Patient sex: M
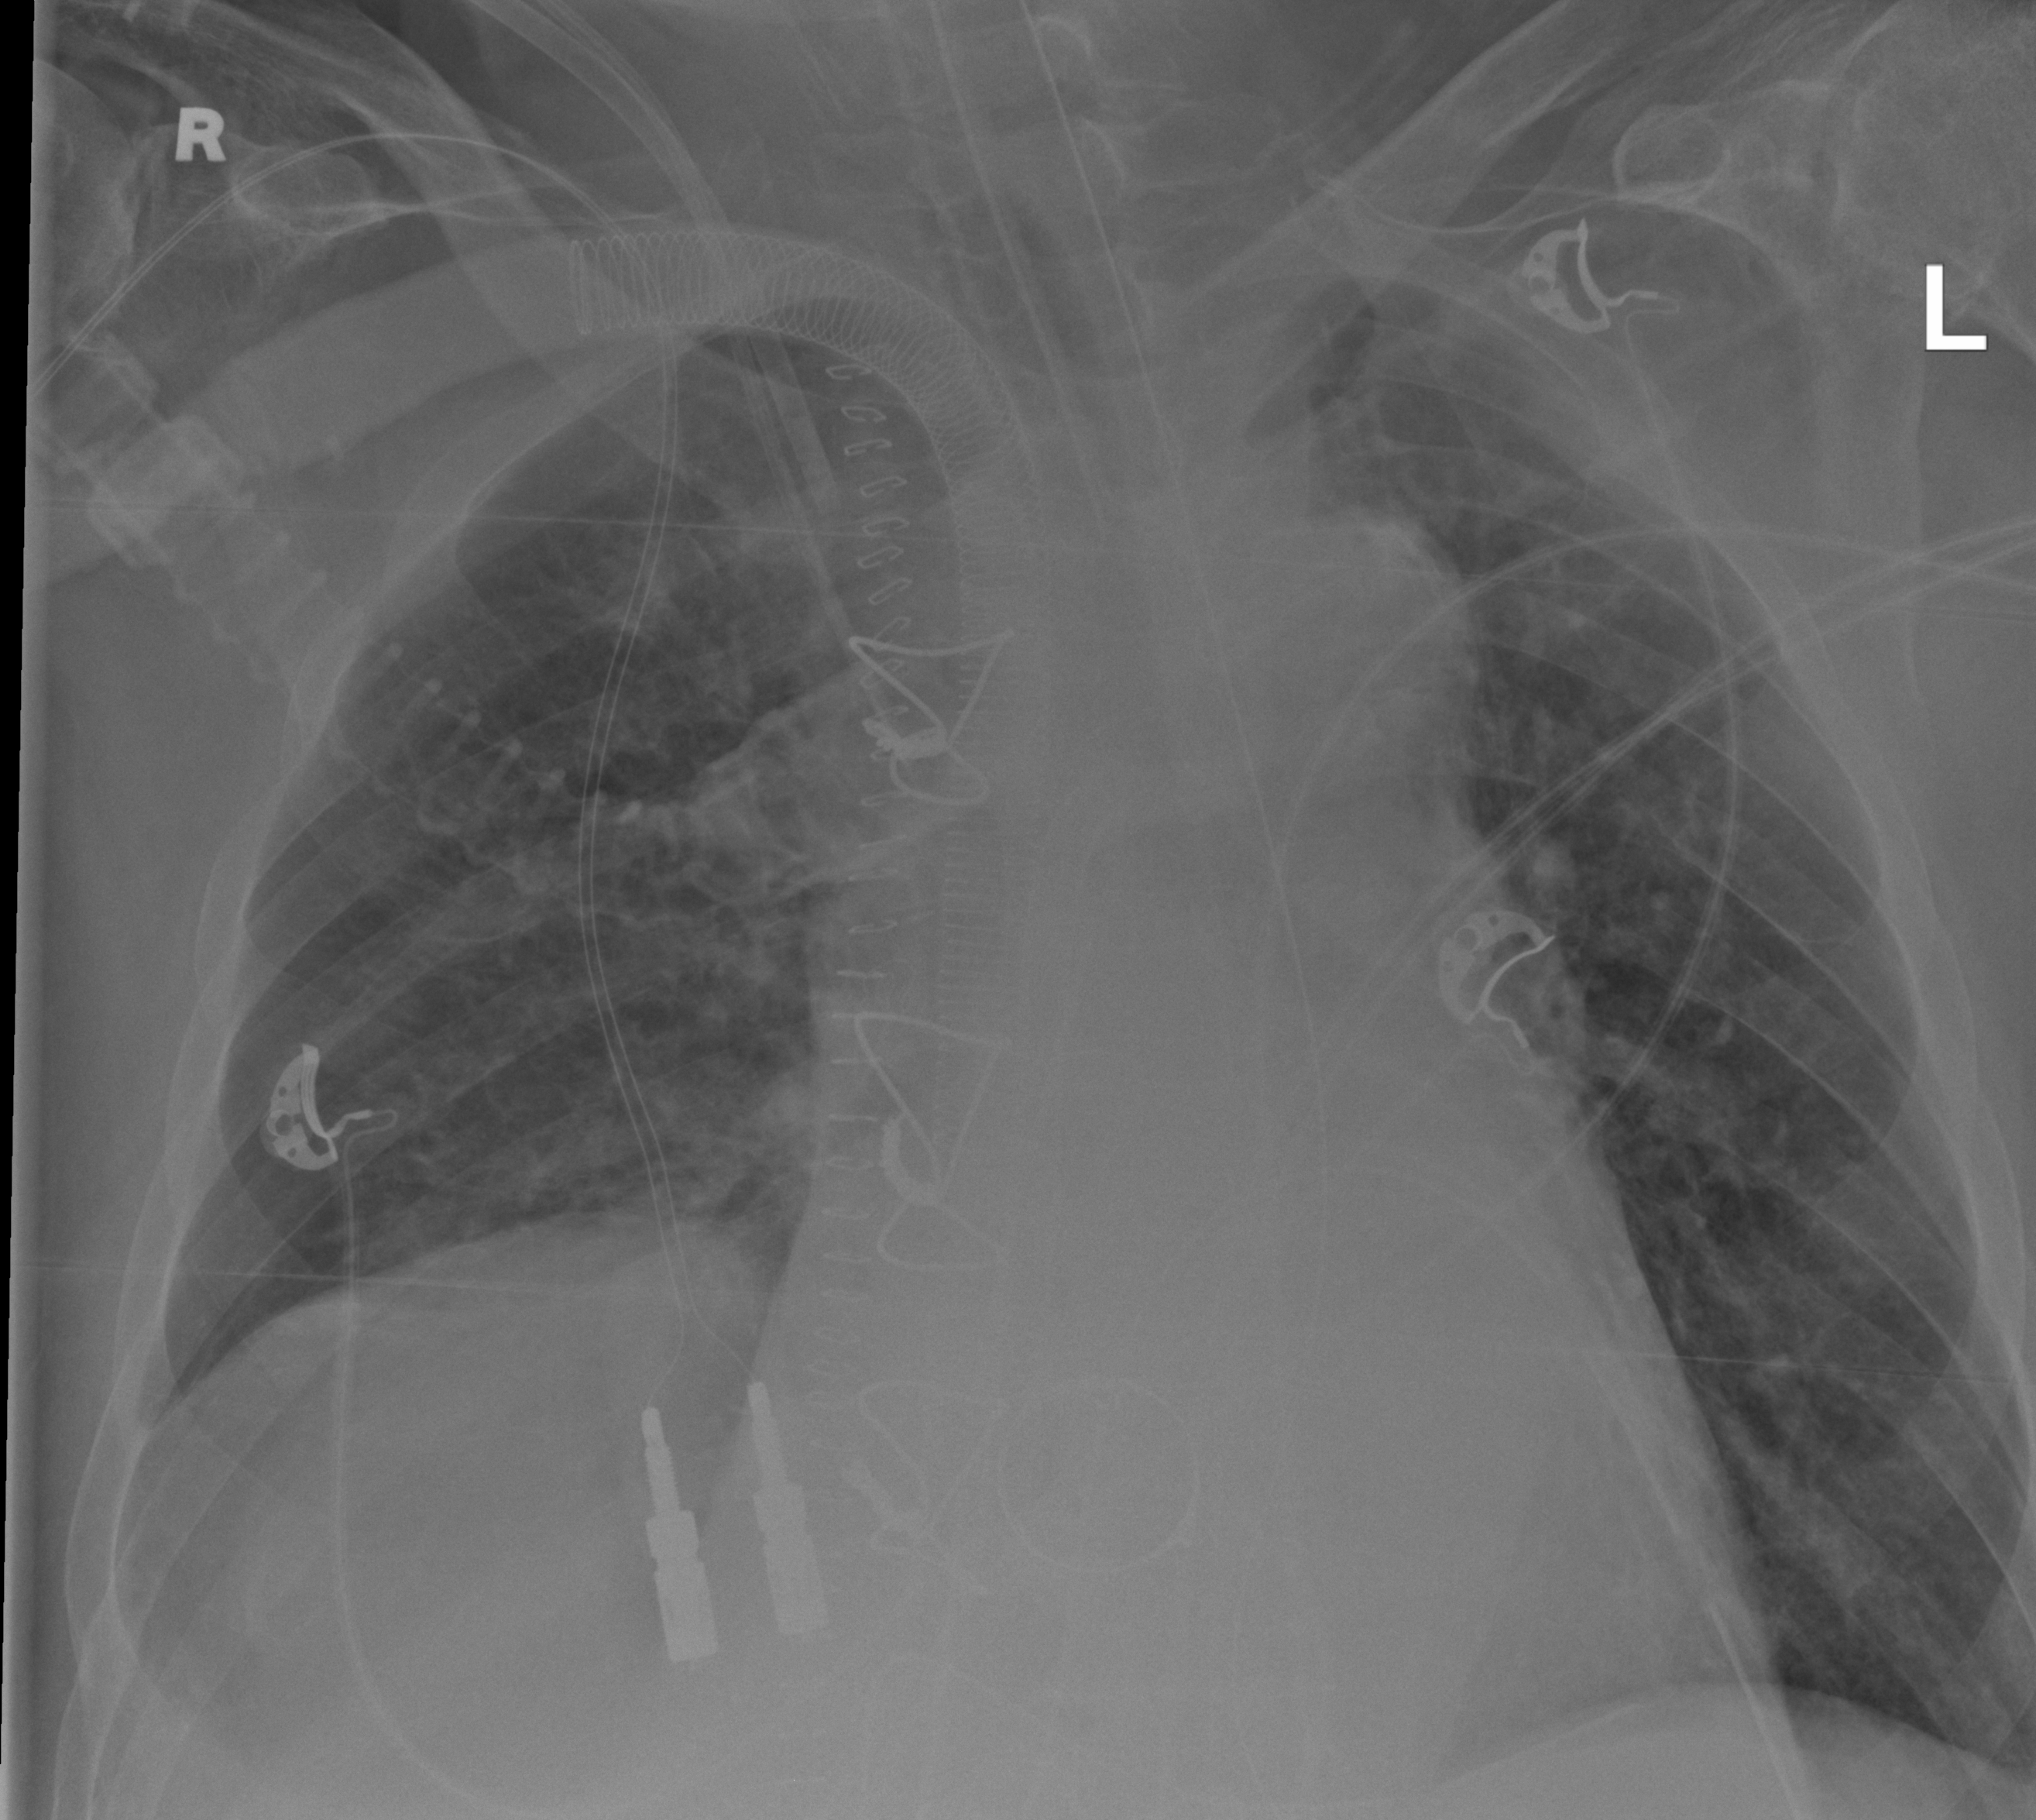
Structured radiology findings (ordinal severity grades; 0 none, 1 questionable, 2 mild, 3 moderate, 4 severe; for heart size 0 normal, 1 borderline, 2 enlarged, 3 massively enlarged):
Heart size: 2
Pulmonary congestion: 1
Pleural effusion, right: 0
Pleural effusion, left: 0
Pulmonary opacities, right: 0
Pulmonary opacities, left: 0
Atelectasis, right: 2
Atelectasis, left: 0